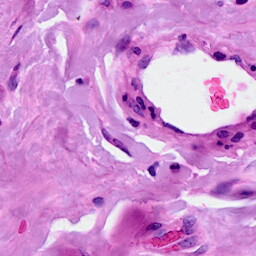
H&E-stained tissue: Breast